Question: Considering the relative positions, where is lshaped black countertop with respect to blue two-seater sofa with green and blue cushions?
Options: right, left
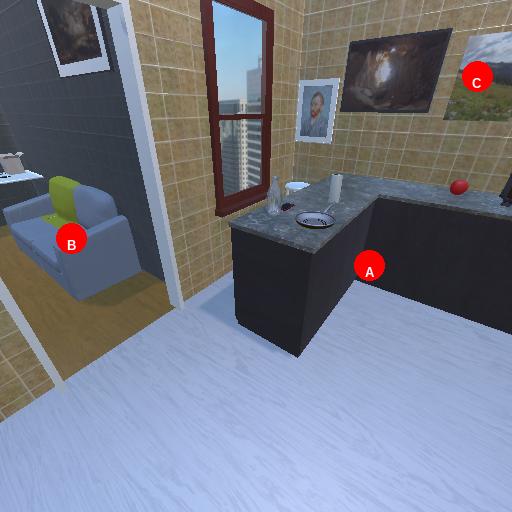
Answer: right